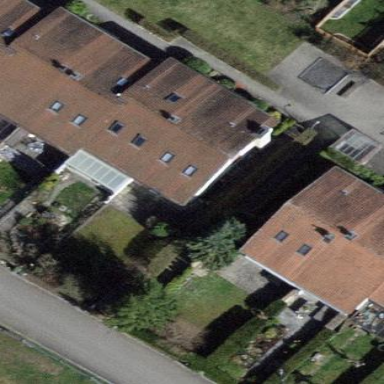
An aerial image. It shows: Terrace building.